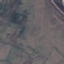
Land use / land cover: HerbaceousVegetation